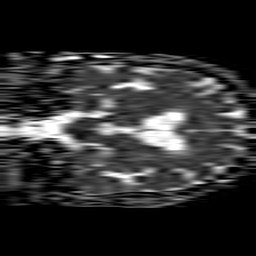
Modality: ADC
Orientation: coronal
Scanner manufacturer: philips
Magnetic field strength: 1.5 T
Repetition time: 4.6 s
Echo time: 0.08631 s